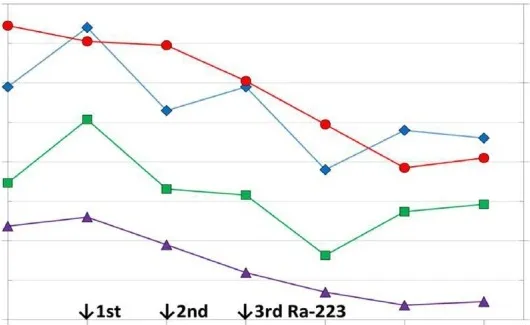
Peripheral blood cell counts before, during, and after Ra-223 treatment. White and red blood cell (WBC, RBC, respectively) and platelet (PLT) counts are normal before and decreased during and after Ra-223 therapy. The patient has thrombocytopenia (with PLT of 11.9x104/muL at the third injection of Ra-223 therapy) and anemia (with a hemoglobin of 9.9 g/dL four weeks after the third injection of Ra-223 therapy), which rapidly gets worse. He became transfusion-dependent, presenting with a hemoglobin of 7.7 g/dL and requiring monthly red-cell transfusions.
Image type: chart (chart)